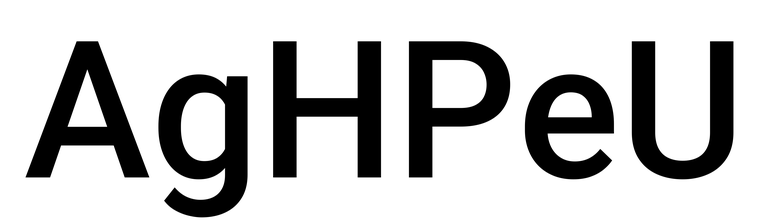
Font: Roboto_Medium